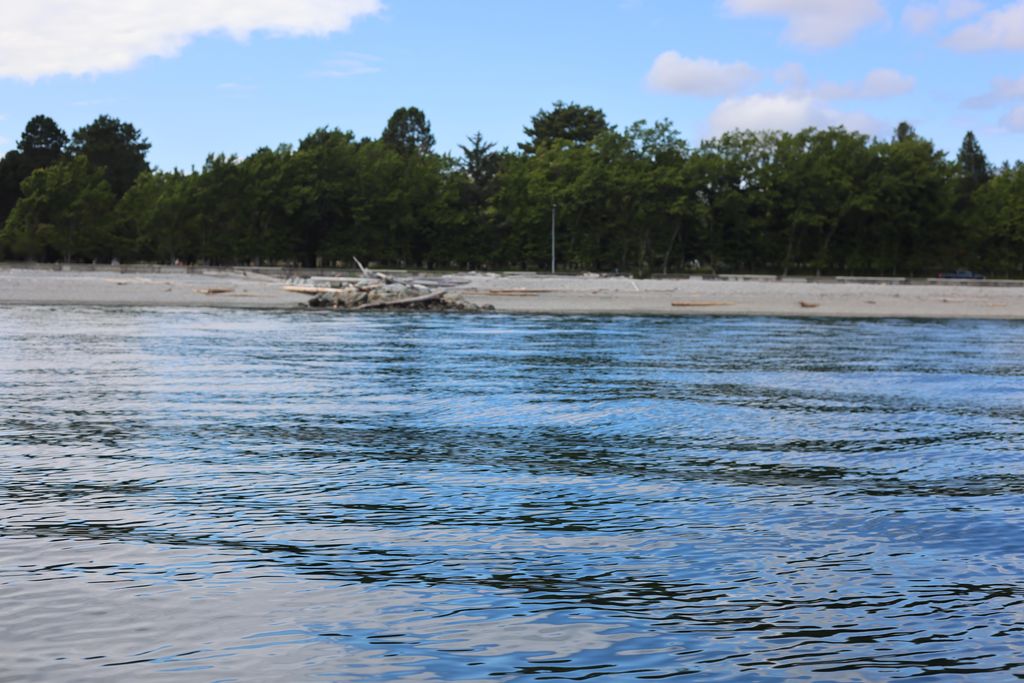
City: victoria